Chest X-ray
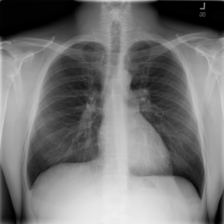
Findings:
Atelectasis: negative
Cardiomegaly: negative
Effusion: negative
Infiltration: positive
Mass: negative
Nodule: negative
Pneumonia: negative
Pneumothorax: negative
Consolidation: negative
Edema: negative
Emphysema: negative
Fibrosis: negative
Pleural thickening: negative
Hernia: negative